Question: What is the delegate method for detecting when application was closed.
I mean when user tap this button:

I know about method below:
'''
- (void)applicationDidEnterBackground:(UIApplication *)application;
- (void)applicationWillEnterForeground:(UIApplication *)application;
'''
But they work not as I expected in my case. For example I have used my app and I have navigated to some screen. In case when I lock screen and go back to app the app calls applicationWillEnterForeground but I don't need this, because I am still on this view (for example Test Screen View)and I don't need to check any changes. But in case if my app closed I begin to navigate from start app for example Home Screen. So if my app was closed and I am on Home Screen I need to check if in previous time I had some actions (for example if I passed test on Test Screen View) and present this view controller (ONLY IN CASE IF I CLOSED APP NOT JUST LOCKED IT OR ENTER BACKGROUND).
Thanks for help.
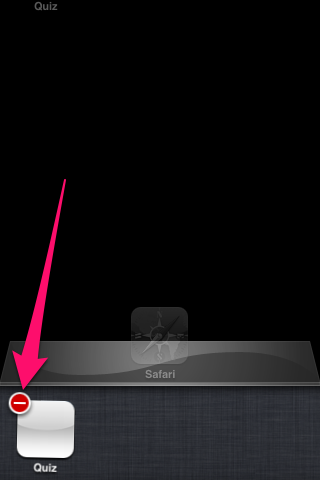
Answer: You can't detect this. From the <URL>:
> The 'applicationWillTerminate:' method is not called if your app is currently suspended.Even if you develop your app using iOS SDK 4 and later, you must still
be prepared for your app to be killed without any notification. The
user can kill apps explicitly using the multitasking UI. In addition,
if memory becomes constrained, the system might remove apps from
memory to make more room. Suspended apps are not notified of
termination but if your app is currently running in the background
state (and not suspended), the system calls the
applicationWillTerminate: method of your app delegate. Your app cannot
request additional background execution time from this method.